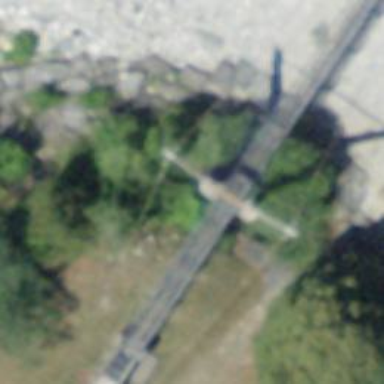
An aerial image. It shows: Footway road with simple-suspension bridge.